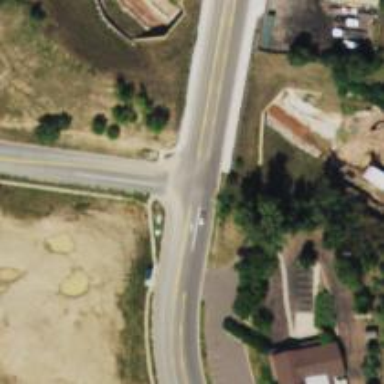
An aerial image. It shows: Unmarked road crossing.